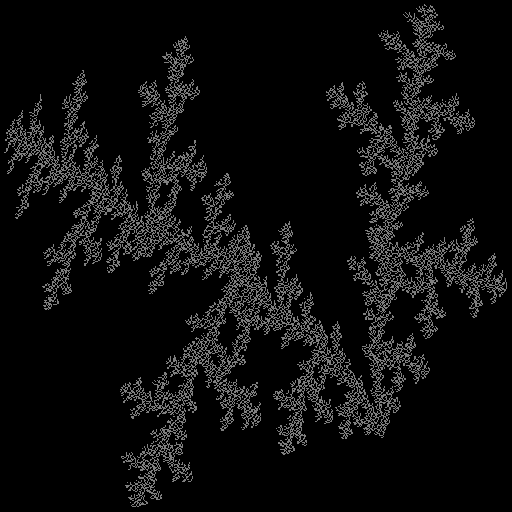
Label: a3